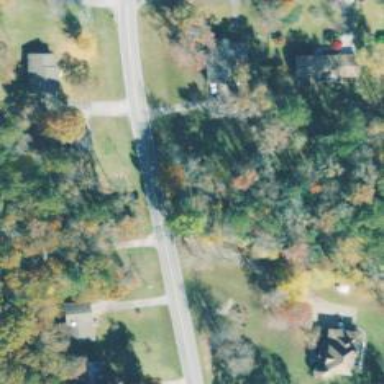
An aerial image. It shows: Driveway leading to service road.